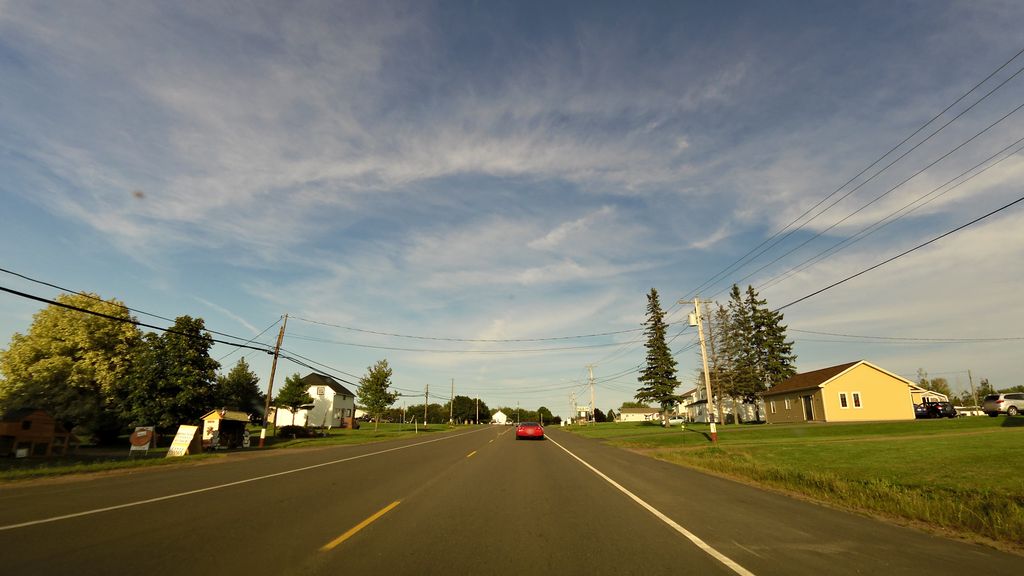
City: charlottetown